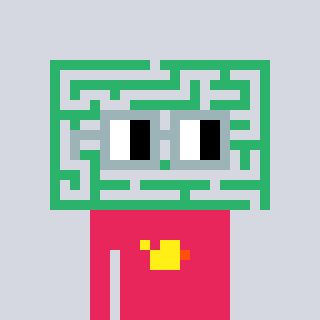
a pixel art character with square dark gray glasses, a maze-shaped head and a redpinkish-colored body on a cool background